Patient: sex F, age 54
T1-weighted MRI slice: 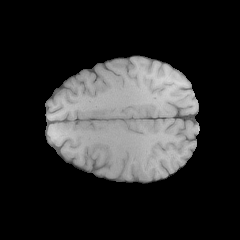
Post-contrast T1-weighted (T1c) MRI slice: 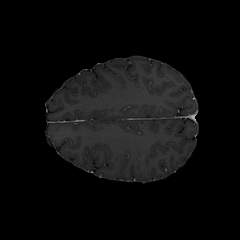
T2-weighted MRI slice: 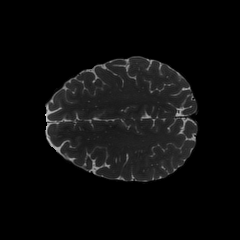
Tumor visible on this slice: no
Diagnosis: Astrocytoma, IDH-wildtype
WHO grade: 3